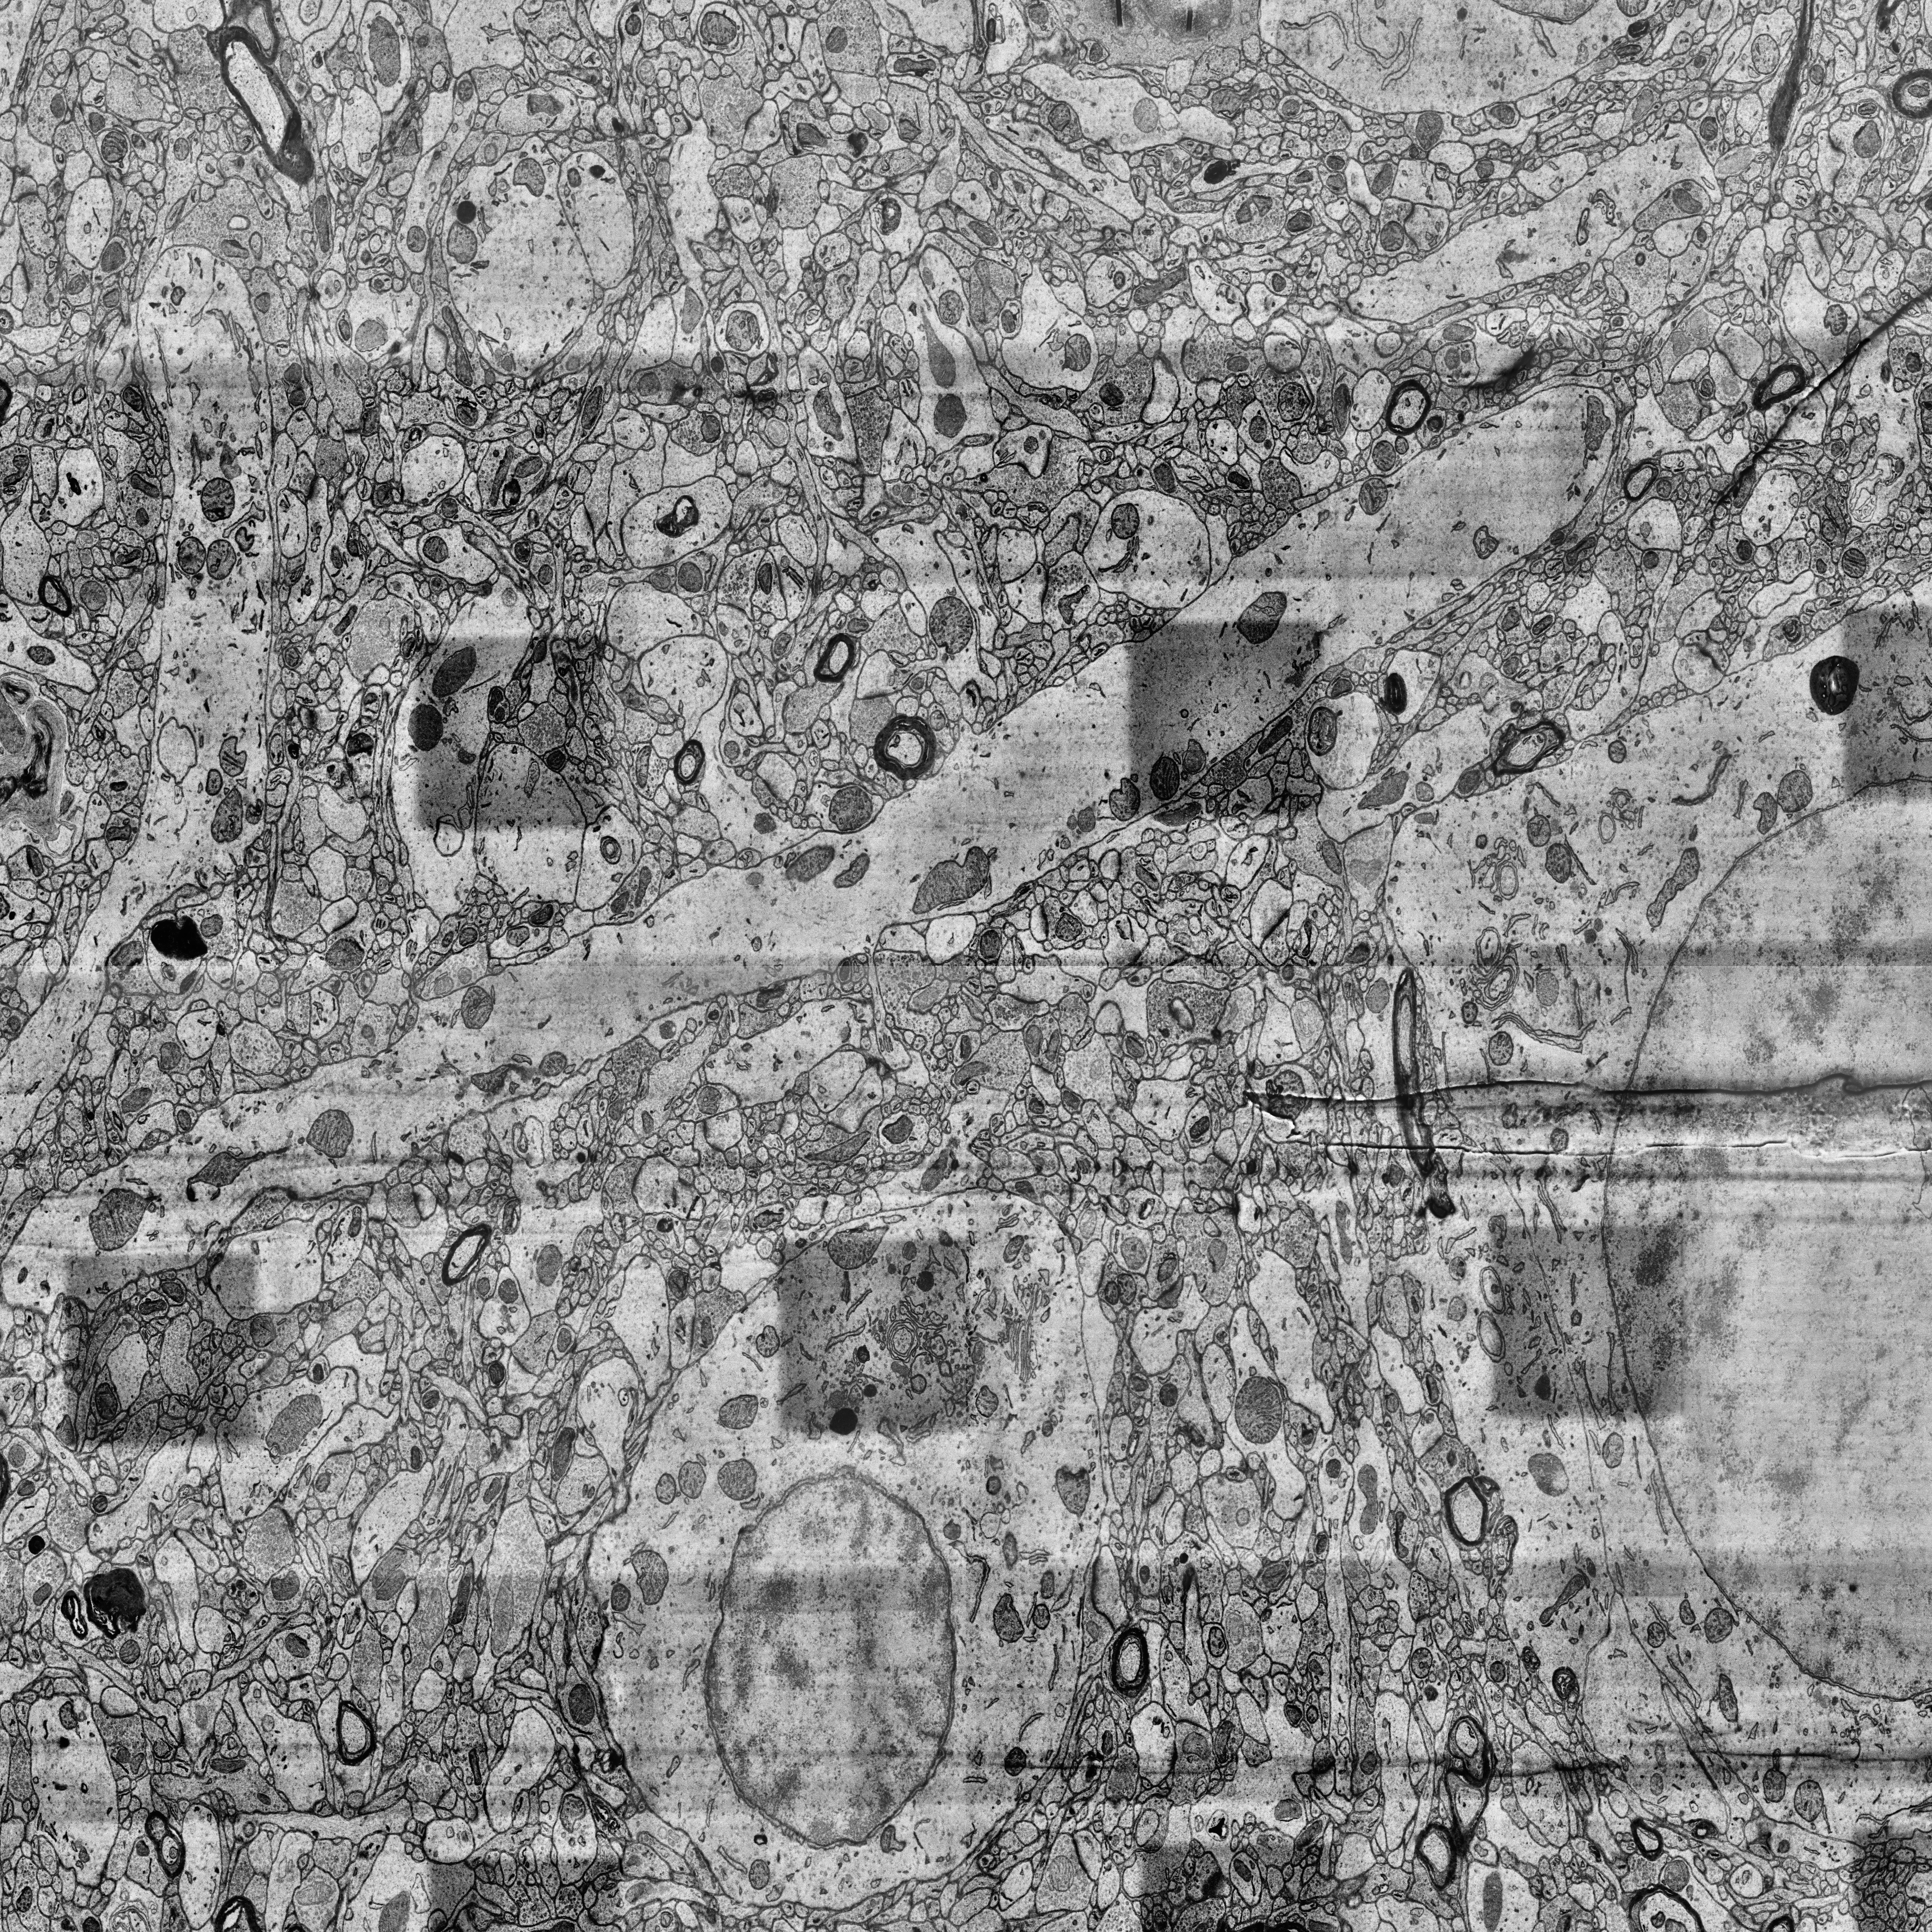
Electron microscopy slice of human cortex tissue
Slice depth (z): 348
Mitochondria instances in slice: 427